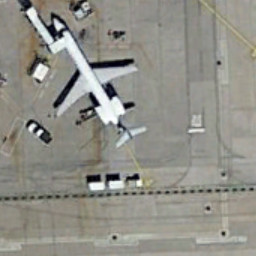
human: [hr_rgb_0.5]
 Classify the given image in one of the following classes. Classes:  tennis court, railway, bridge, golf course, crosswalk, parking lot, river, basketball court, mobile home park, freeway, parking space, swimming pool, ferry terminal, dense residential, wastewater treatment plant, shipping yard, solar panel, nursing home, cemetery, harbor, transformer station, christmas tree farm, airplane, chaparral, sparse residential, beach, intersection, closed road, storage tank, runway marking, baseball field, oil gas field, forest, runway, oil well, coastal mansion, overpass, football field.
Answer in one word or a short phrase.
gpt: airplane